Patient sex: M
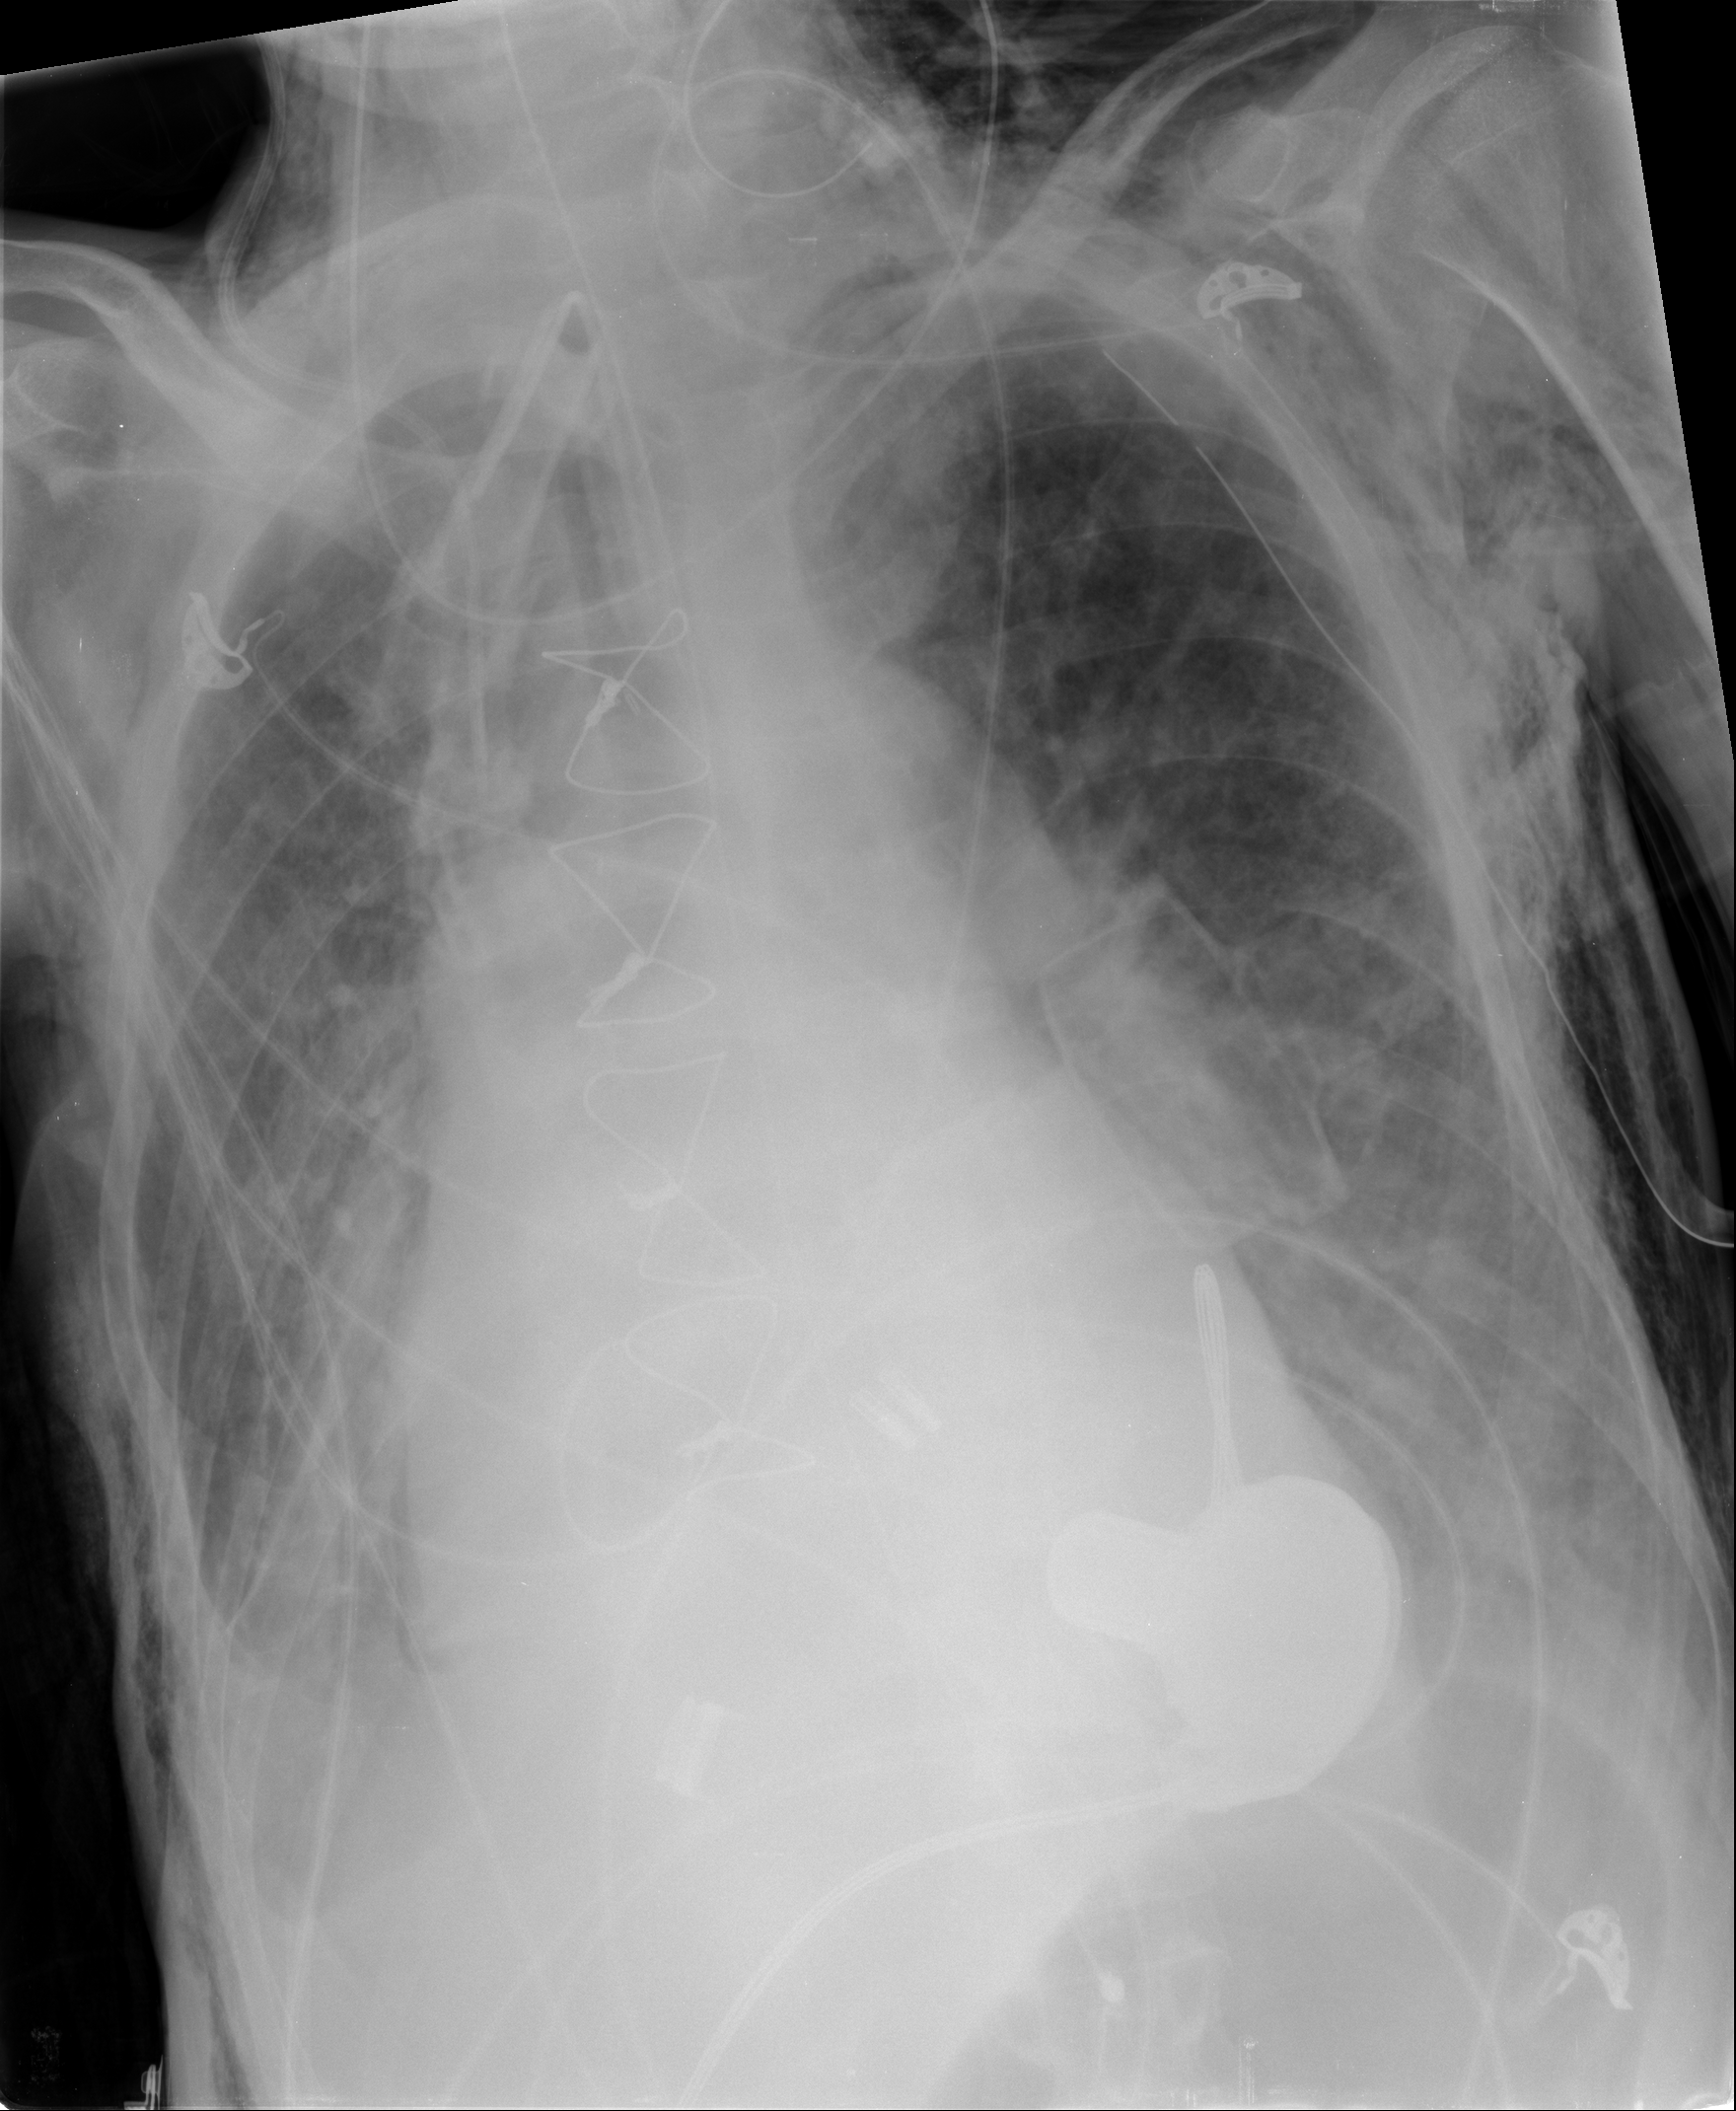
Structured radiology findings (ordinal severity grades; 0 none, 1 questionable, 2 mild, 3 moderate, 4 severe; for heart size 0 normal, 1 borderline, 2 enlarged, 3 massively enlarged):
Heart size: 2
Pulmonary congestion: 2
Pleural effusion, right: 2
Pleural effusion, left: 2
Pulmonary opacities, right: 0
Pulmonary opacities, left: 0
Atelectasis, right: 0
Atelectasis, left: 2